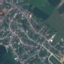
Label: Residential